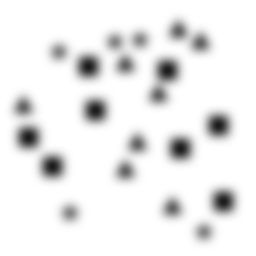
Squares: 8
Triangles: 8
Stars: 5
Total shapes: 21